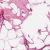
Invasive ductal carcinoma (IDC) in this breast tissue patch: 0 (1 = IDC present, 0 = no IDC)